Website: slack
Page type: billing-address
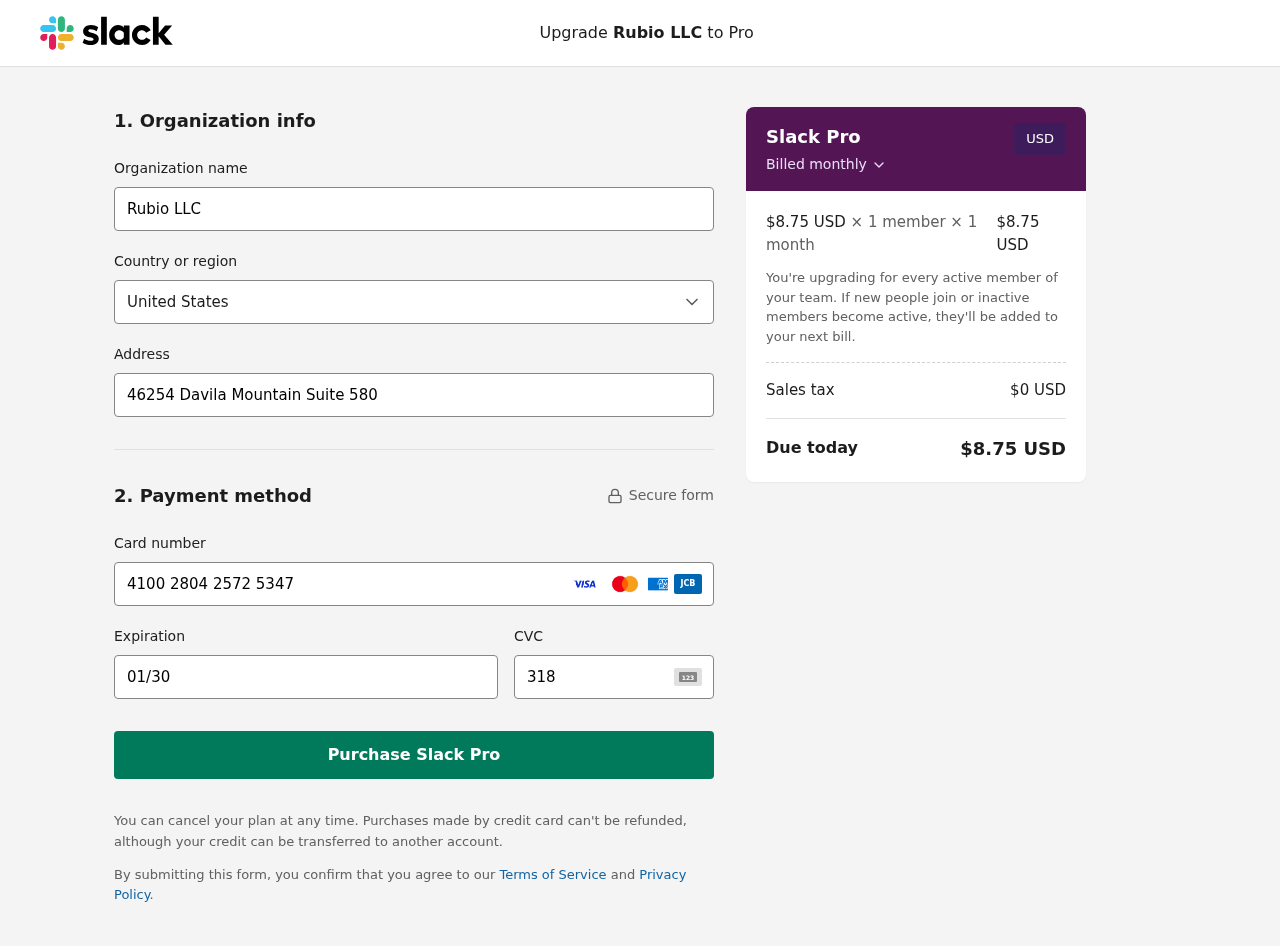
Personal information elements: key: PII_CARD_CVV
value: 318
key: PII_CARD_EXPIRY
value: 01/30
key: PII_CARD_NUMBER
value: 4100 2804 2572 5347
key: PII_COMPANY
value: Rubio LLC
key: PII_COUNTRY
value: United States
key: PII_STREET
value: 46254 Davila Mountain Suite 580
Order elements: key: ORDER_PRICE_PER_MEMBER
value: $8.75 USD
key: ORDER_MEMBER_COUNT
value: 1
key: ORDER_MONTH_COUNT
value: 1
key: ORDER_SUBTOTAL
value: $8.75 USD
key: ORDER_TAX
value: $0
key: ORDER_TOTAL
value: $8.75 USD